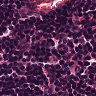
Metastatic tissue present: no